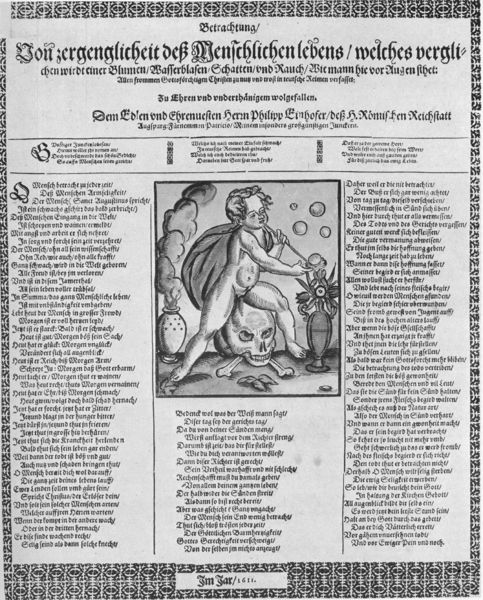
Titel: Betrachtung/ Von zergenglicheit deß Menschlichen lebens
Künstler: Sebastian Matthesius
Standort: Wolfenbüttel
Institution: Herzog August Bibliothek
Schlagwörter: akt, flügel, himmel, mann, nackt, umhang, weiß, sitzen, blume, blumen, grau, schmuck, schwarz, zeichnung, mensch, rahmen, schädel, tot, bild, kirche, qualm, rauch, haare, kind, blatt, pflanze, sack, engel, putte, vase, holzschnitt, schrift, grafik, graphik, spalten, deutsch, bauch, betrachtung, bauchnabel, schenkel, knochen, gefäß, vergänglichkeit, knabe, druck, schraffur, radierung, titel, seite, illustration, schwarzweiß, text, zeitung, bericht, buchstaben, überschrift, gebein, leben, totenkopf, gedicht, zeilen, kupferstich, blasen, fraktur, urne, abbildung, der, geist, luftblasen, lebens, von, des, seifenblasen, spalte, artikel, majuskel, mitteilung, seriendruck, majuskeln, rahen, alchemie, n, welches, menschlichen, lebens#, elementargeist, vonm